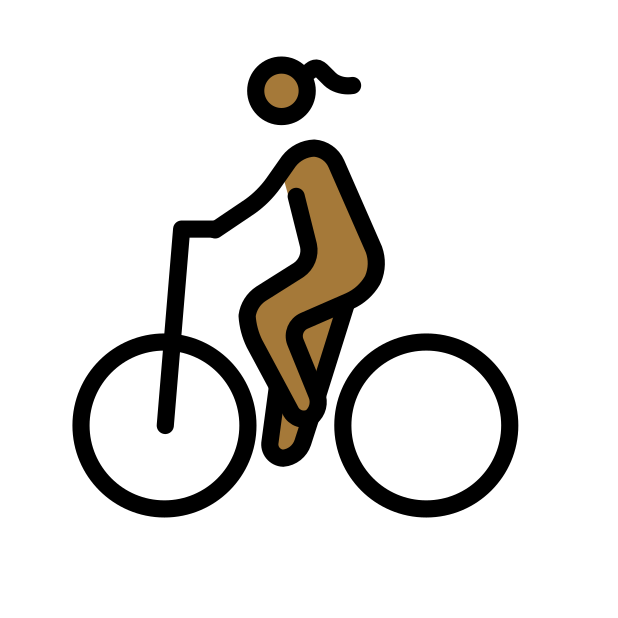
woman biking: medium-dark skin tone